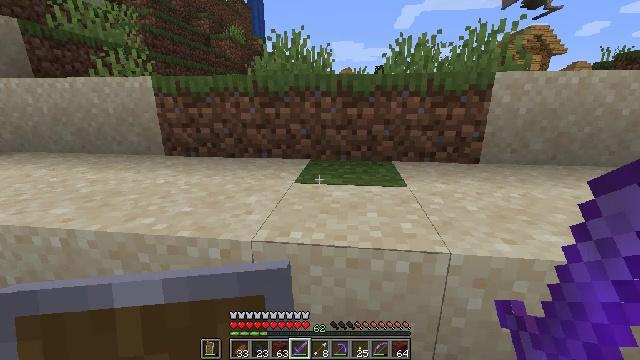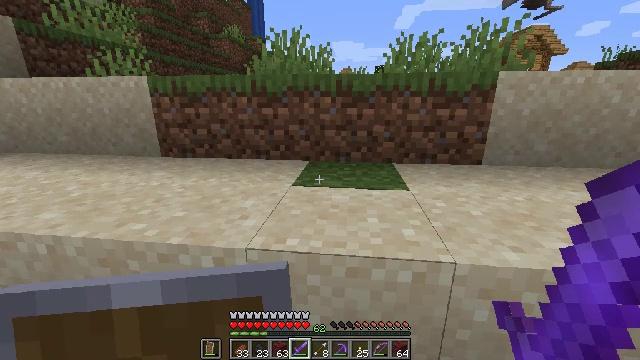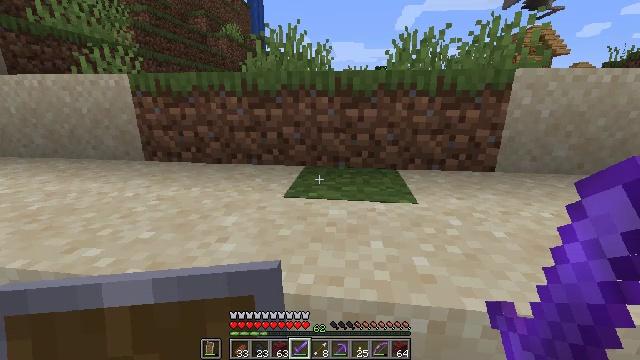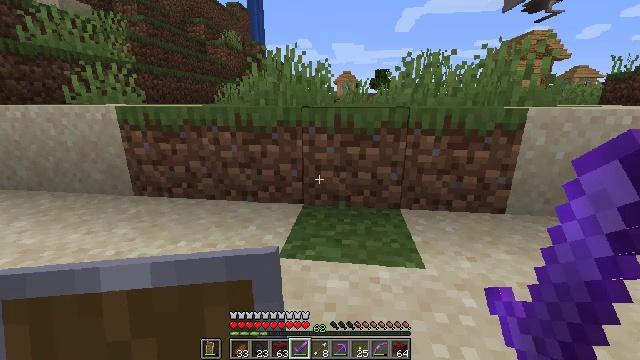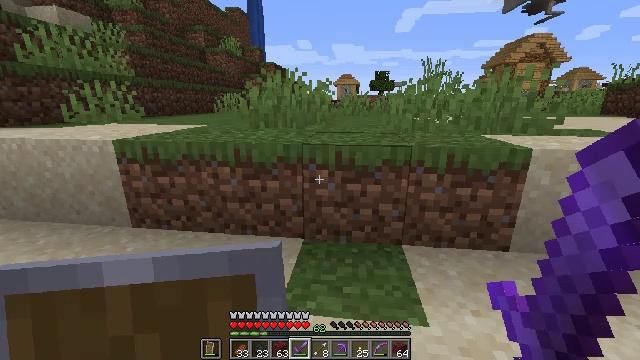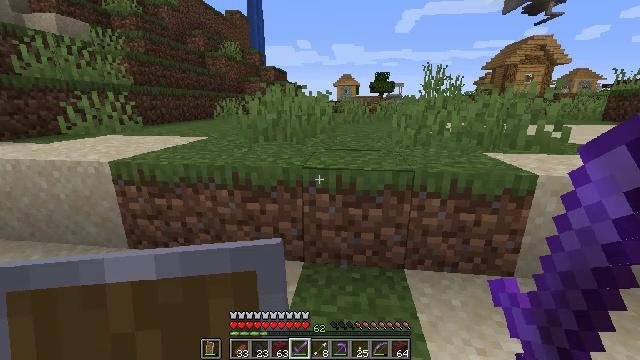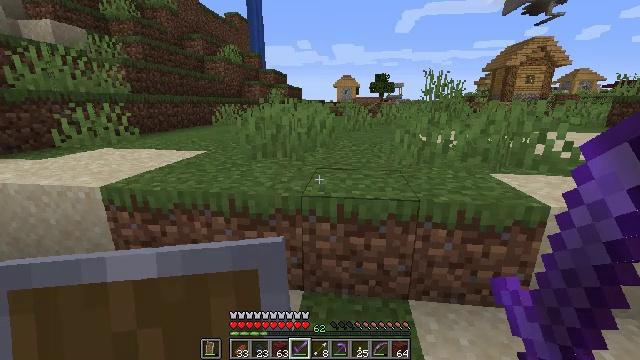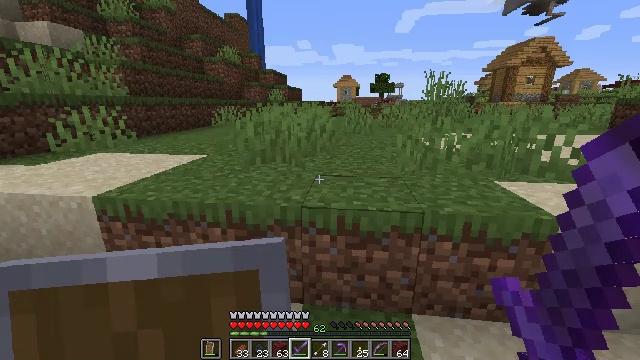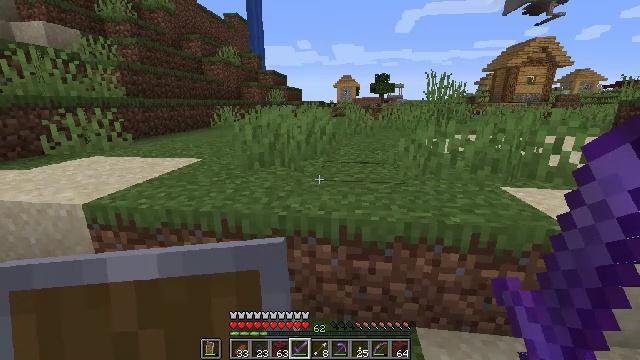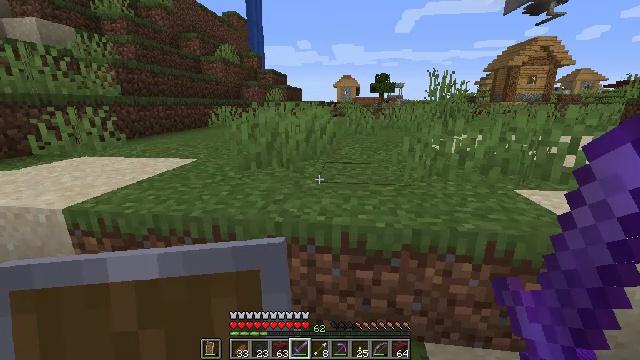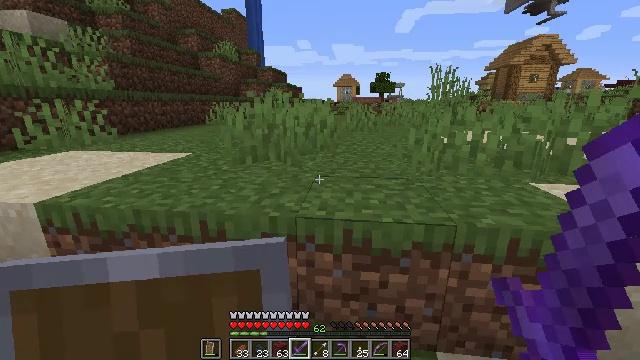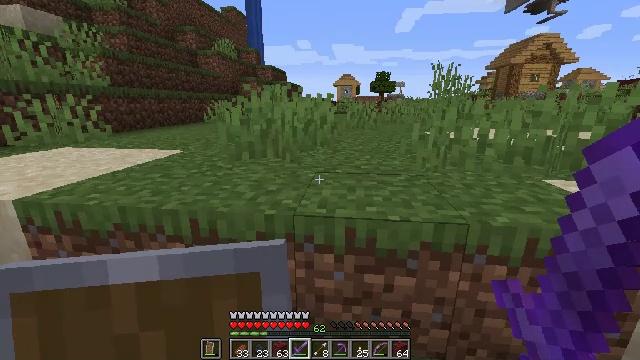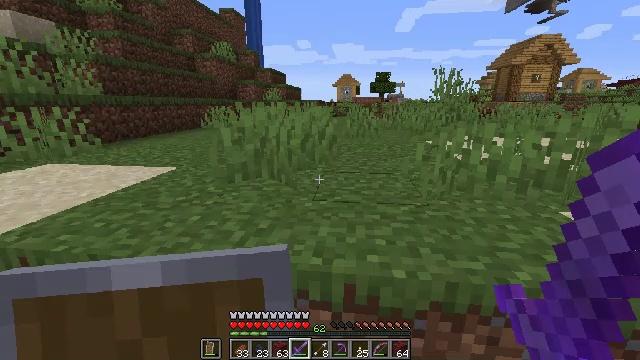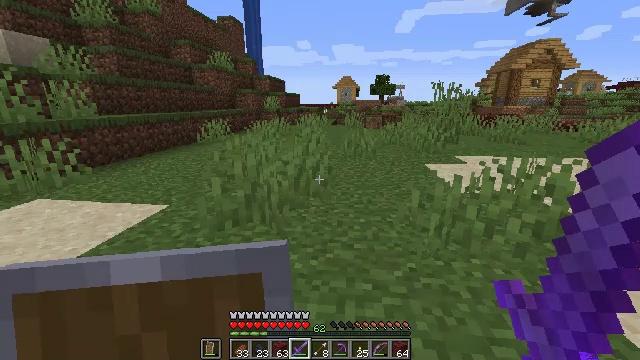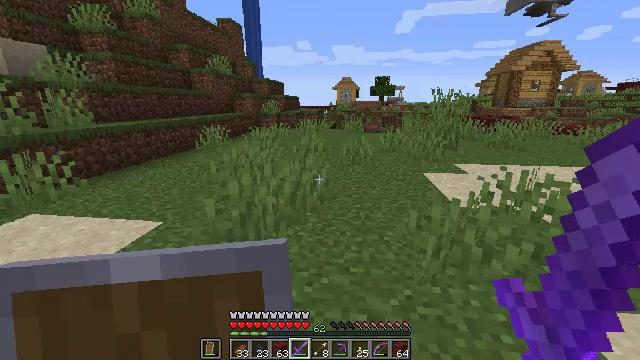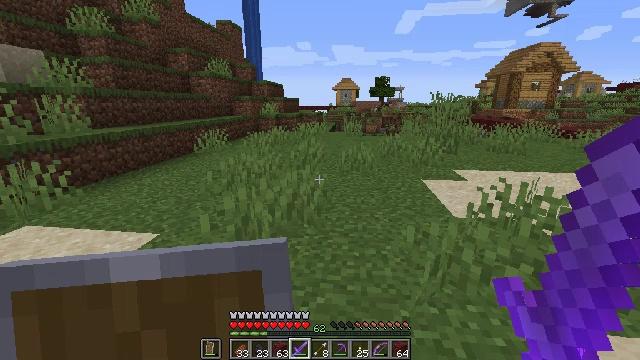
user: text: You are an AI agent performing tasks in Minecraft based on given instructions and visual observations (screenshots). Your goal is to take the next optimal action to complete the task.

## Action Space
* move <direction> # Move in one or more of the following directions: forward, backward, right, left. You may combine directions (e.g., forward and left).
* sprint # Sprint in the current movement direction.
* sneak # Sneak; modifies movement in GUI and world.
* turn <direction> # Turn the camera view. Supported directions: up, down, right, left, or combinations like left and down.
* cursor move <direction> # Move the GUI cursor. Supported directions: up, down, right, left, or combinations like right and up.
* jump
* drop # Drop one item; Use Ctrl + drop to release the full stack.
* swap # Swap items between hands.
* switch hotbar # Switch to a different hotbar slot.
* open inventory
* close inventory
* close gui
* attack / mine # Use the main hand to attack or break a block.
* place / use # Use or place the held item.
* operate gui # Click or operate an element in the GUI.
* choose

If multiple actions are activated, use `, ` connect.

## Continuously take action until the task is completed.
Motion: motion action
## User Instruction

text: In the crafting menu, combine ender pearl and blaze powder for an ender eye.
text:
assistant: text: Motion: move forward
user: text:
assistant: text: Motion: move forward
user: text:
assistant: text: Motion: move forward, jump
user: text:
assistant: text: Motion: move forward, jump
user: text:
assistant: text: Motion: move forward, jump
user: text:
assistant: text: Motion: move forward, jump
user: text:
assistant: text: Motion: move forward
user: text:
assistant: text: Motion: move forward
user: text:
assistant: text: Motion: move forward
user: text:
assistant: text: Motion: move forward
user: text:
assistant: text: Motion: move forward
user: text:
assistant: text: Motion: move forward and move right, jump
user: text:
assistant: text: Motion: move forward and move right, jump
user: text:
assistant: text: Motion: move forward and move right, jump
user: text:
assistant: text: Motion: move forward and move right, jump
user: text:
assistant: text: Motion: move forward and move right, jump
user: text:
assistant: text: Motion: move forward and move right
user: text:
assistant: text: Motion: move forward and move right
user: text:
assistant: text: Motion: move forward and move right
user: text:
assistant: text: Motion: move forward and move right
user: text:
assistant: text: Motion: move forward
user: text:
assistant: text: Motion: move forward
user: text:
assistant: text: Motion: move forward
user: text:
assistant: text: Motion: move forward
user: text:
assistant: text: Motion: no_op
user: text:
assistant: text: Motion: no_op
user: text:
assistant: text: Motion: no_op
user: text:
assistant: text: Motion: turn right
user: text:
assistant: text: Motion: turn right and up
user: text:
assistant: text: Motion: turn right and up